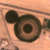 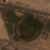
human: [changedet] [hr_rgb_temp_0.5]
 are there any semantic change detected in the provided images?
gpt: No change was made.